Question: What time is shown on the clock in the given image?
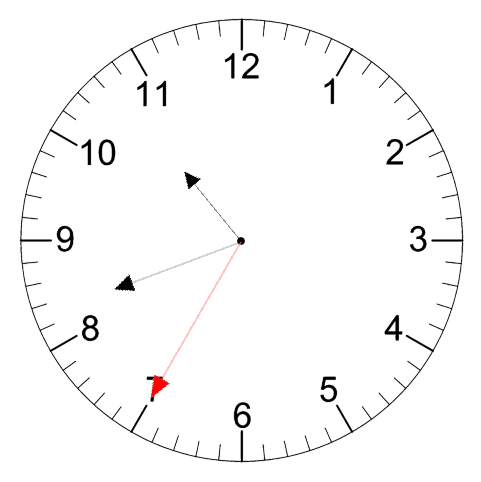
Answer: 10:41:35